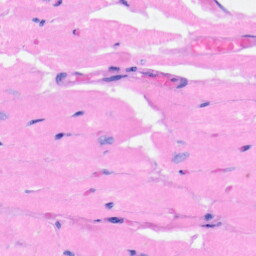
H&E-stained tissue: Heart